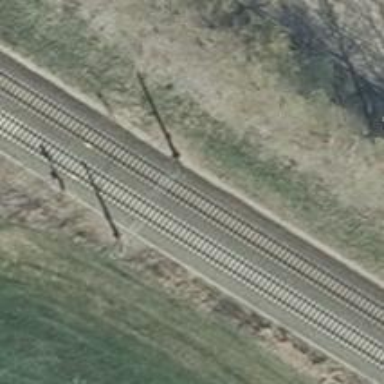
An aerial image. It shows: Railway milestone with catenary mast.